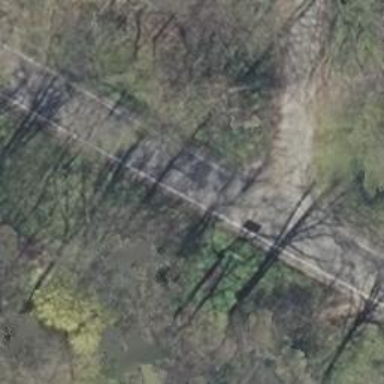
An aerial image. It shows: Secondary road with asphalt surface.